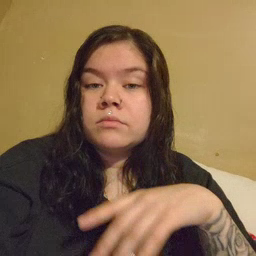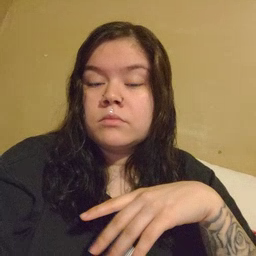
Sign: snack